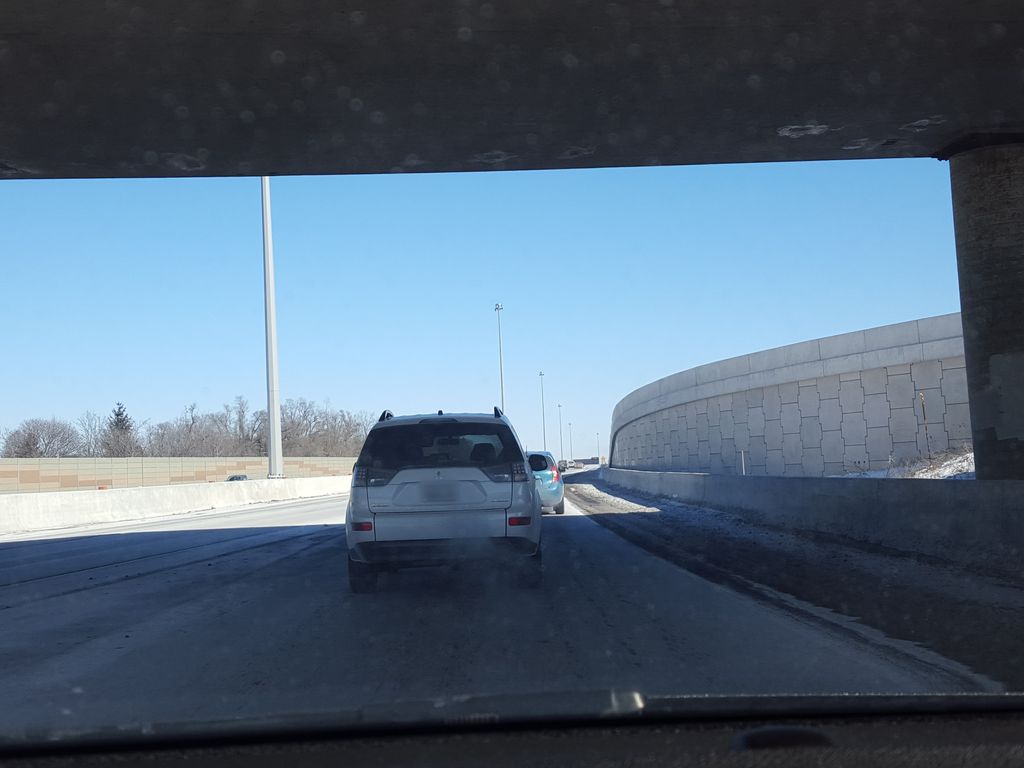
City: kitchener-waterloo